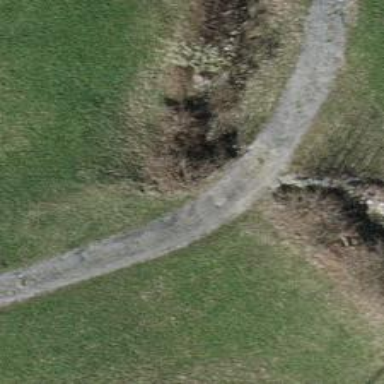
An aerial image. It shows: Culvert tunnel.